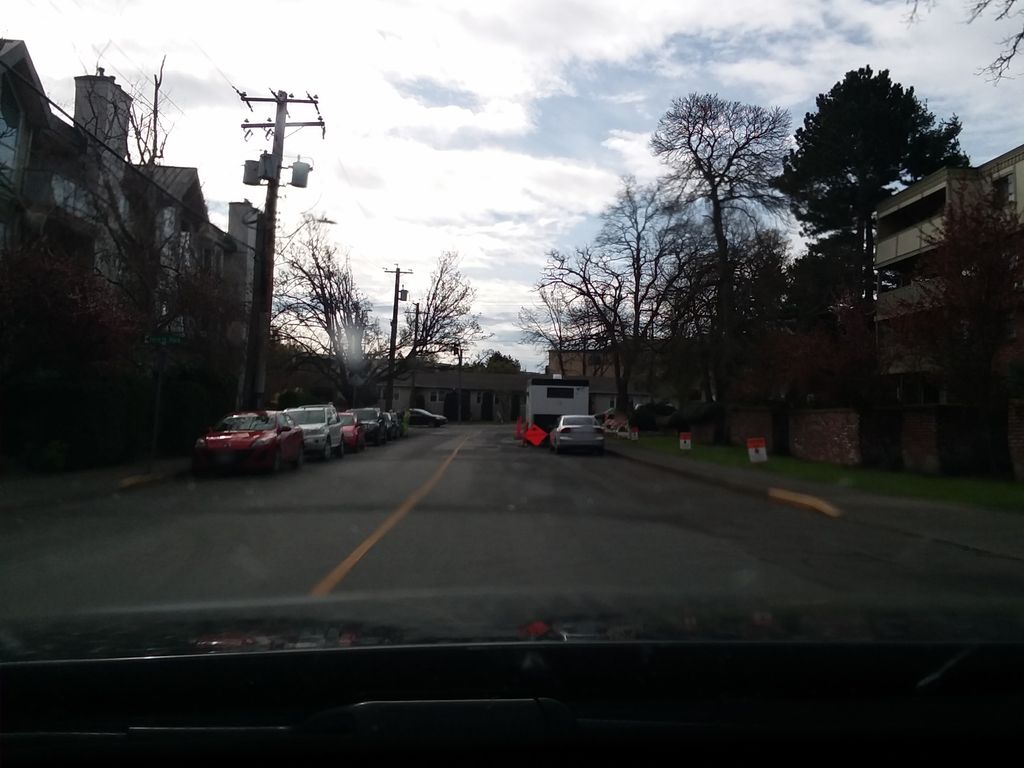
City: victoria